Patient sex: F
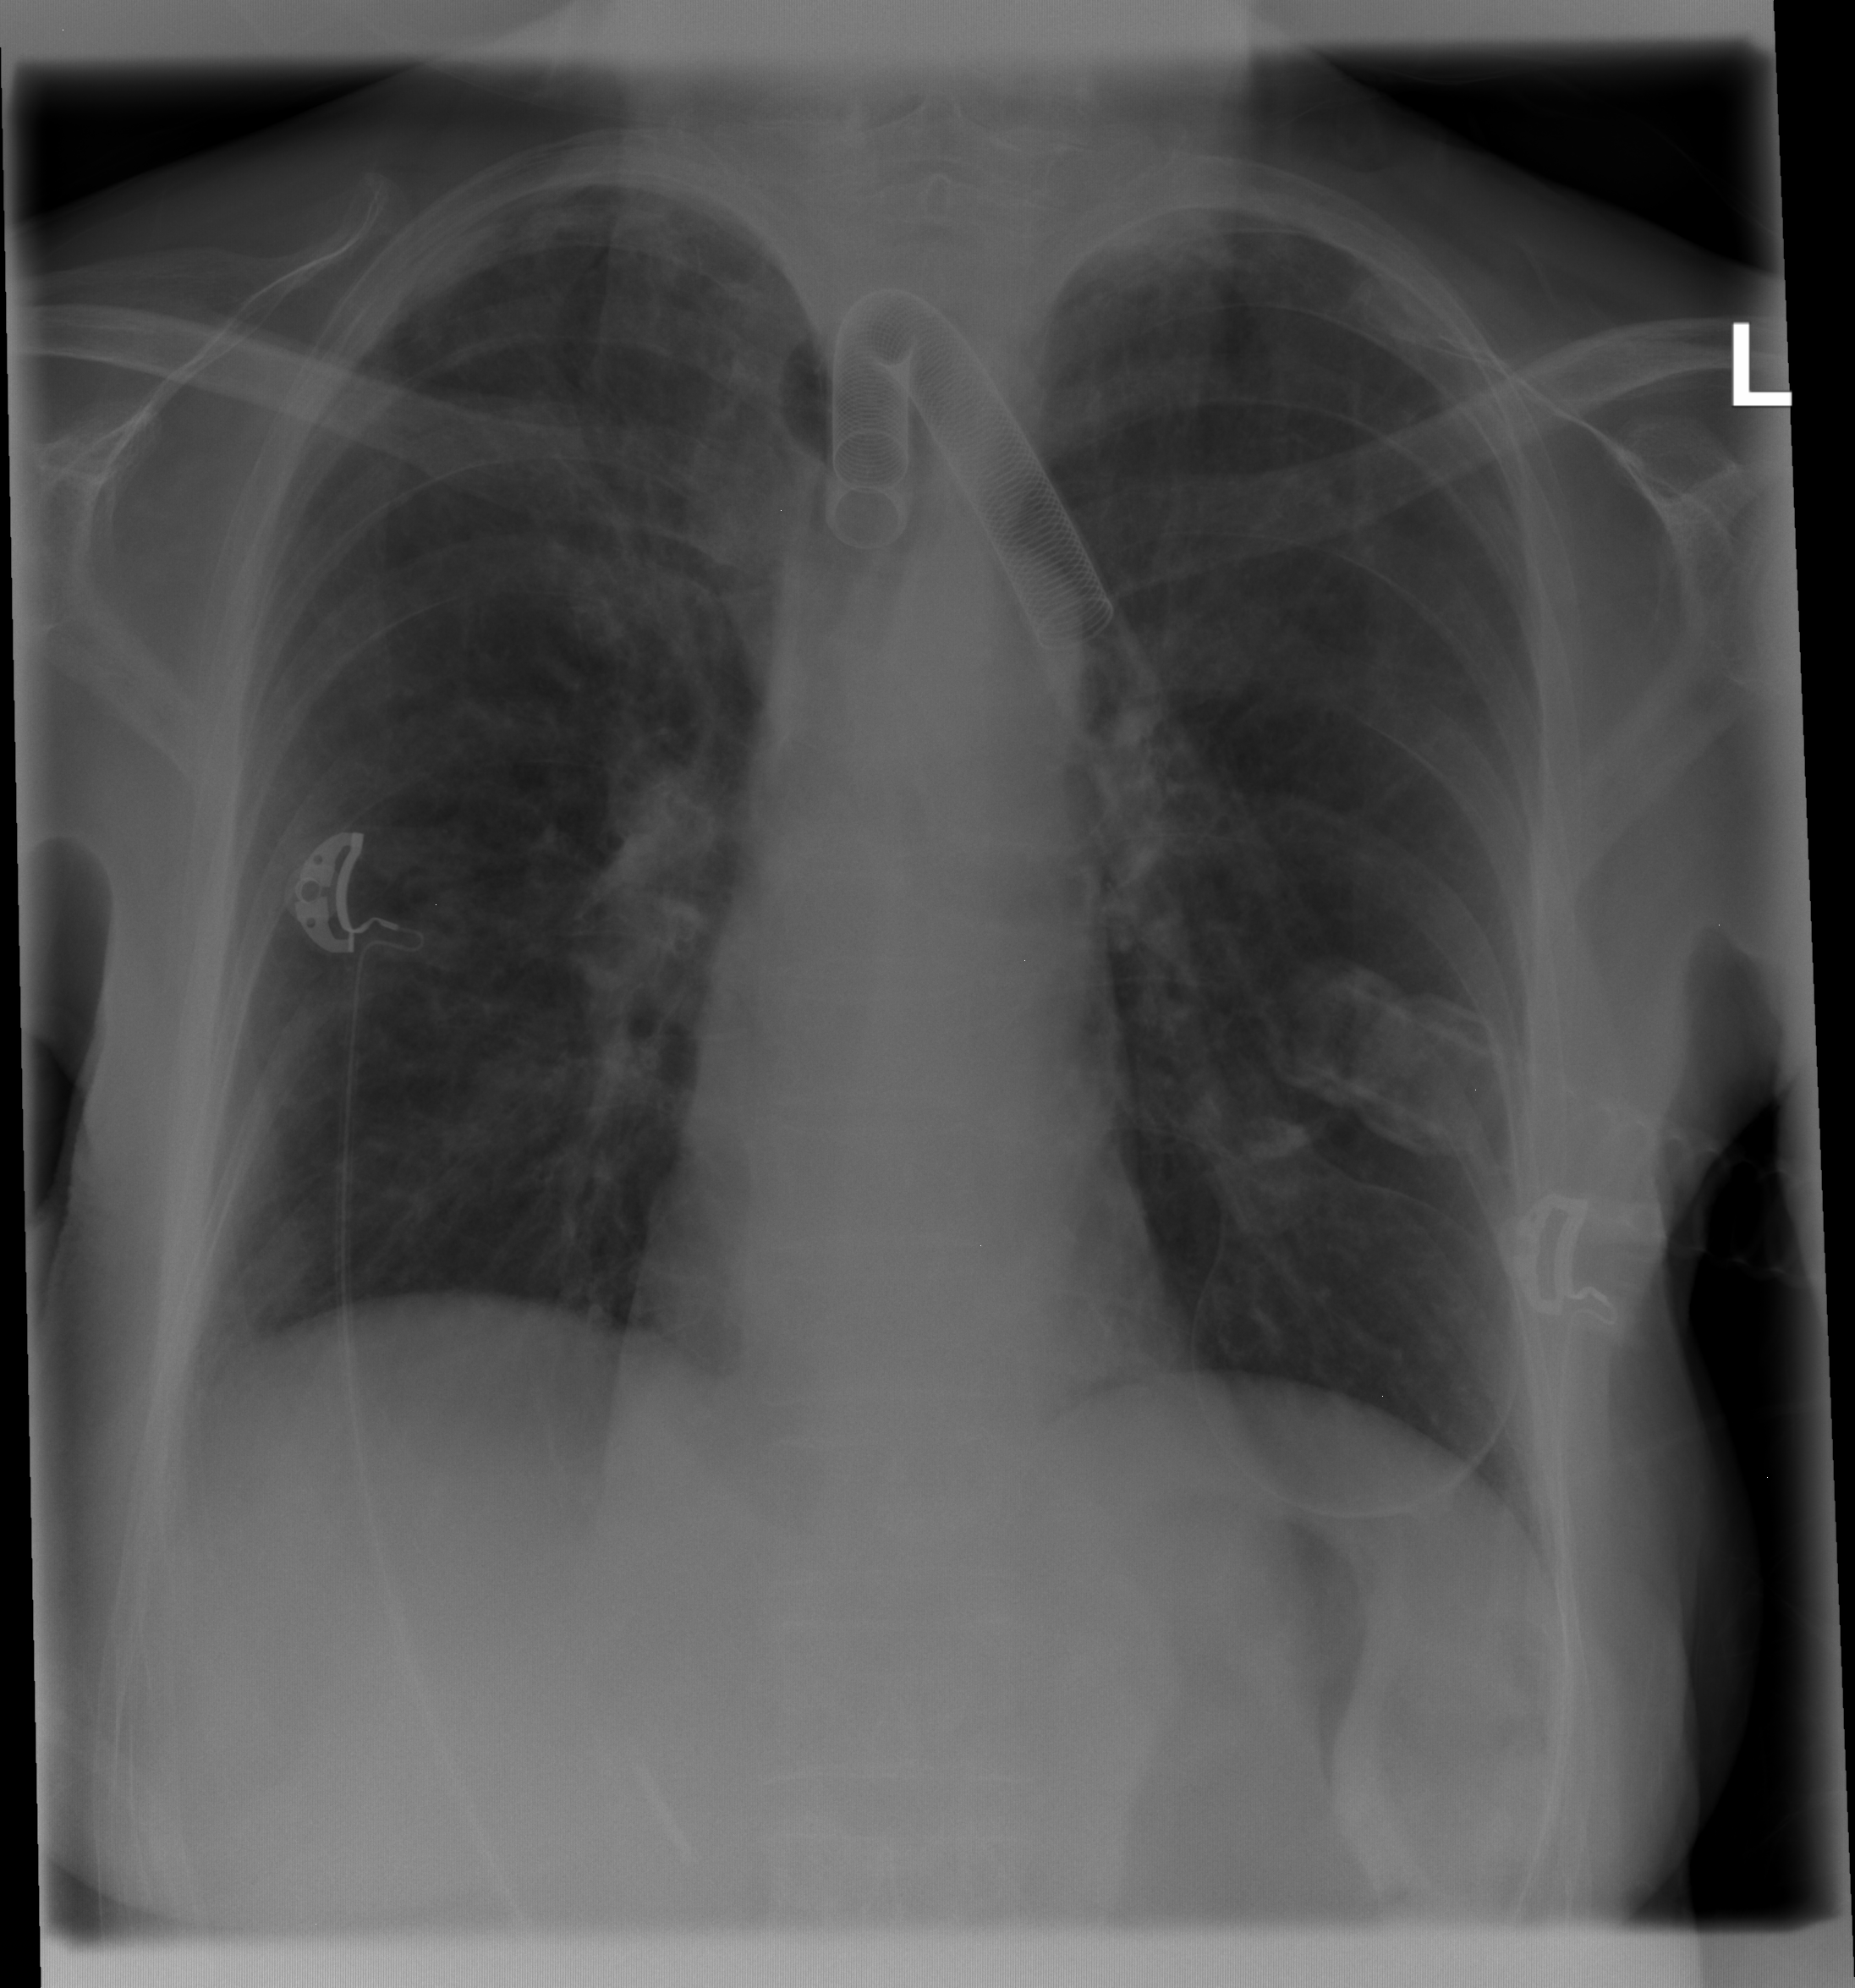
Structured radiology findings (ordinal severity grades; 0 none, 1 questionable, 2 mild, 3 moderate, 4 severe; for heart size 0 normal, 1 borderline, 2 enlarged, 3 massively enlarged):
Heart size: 0
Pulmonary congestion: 0
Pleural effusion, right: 0
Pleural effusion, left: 0
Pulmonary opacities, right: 1
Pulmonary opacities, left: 0
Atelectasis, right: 0
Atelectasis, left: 0